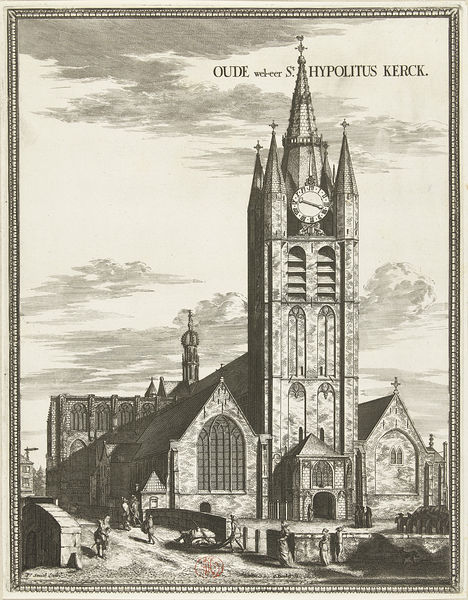
Titel: Oude Kerk of St. Hypolituskerk in Delft
Künstler: Coenraet Decker
Standort: Amsterdam
Institution: Rijksmuseum
Schlagwörter: himmel, mann, wolken, menschen, fenster, frau, straße, haus, weg, brücke, kirche, turm, schiff, ansicht, mauer, karre, uhr, gehsteig, kran, stich, gothisch, kreuzu